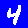
Digit: 4